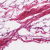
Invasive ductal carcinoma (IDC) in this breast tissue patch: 0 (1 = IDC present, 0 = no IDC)